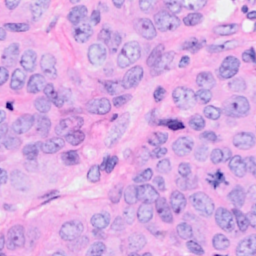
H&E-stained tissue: Breast